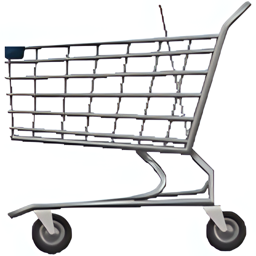
Name: shopping trolley
Emoji: 🛒
Group: Objects
Sub-group: household